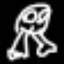
Label: frog